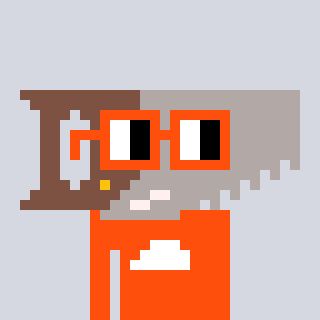
a pixel art character with square orange glasses, a saw-shaped head and a orange-colored body on a cool background